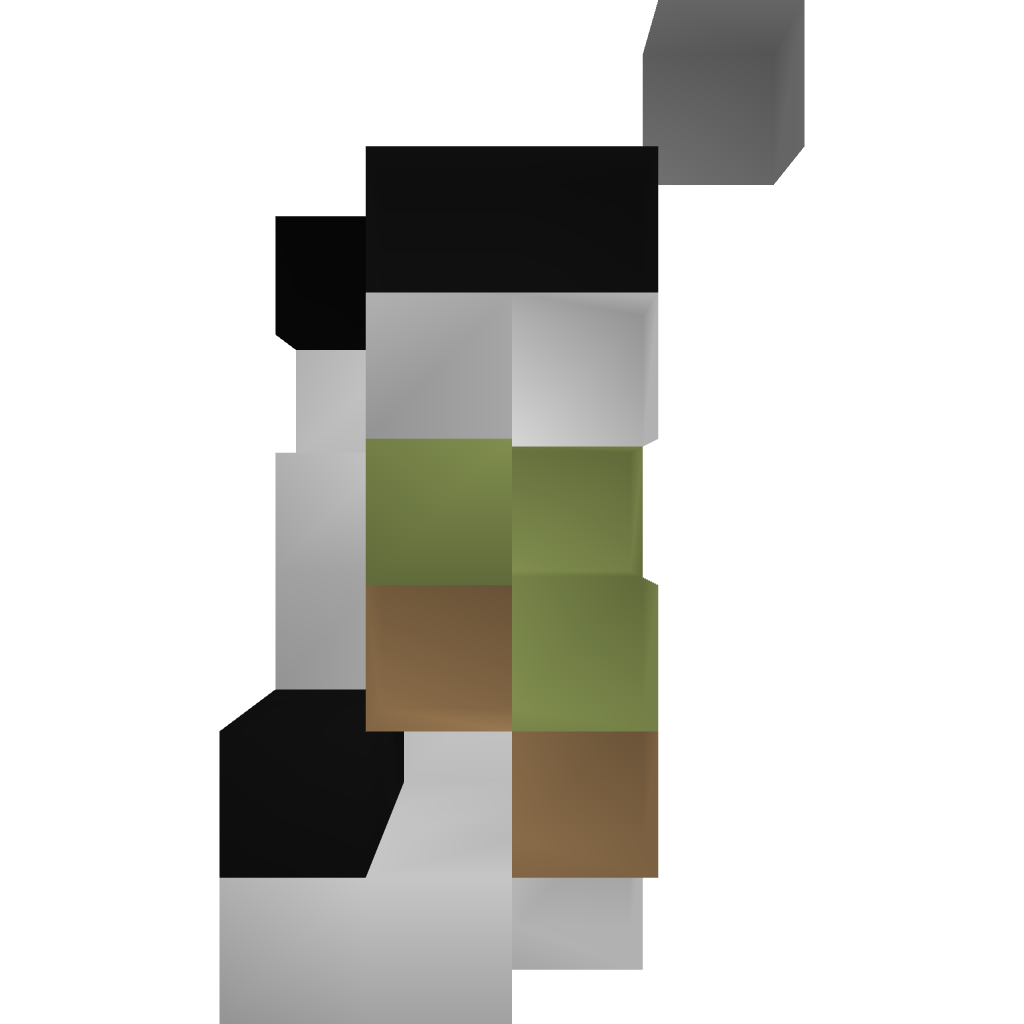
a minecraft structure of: Door 2X2 futurist